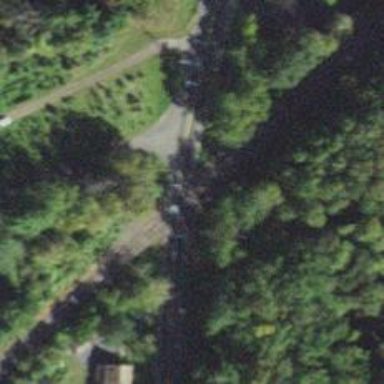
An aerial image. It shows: Railway crossing.